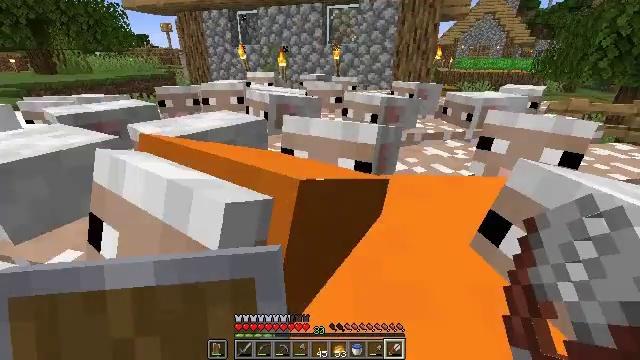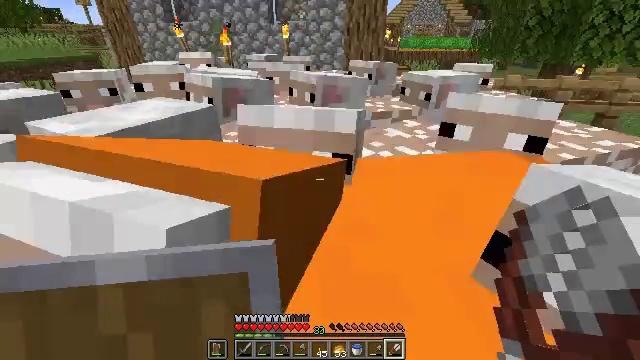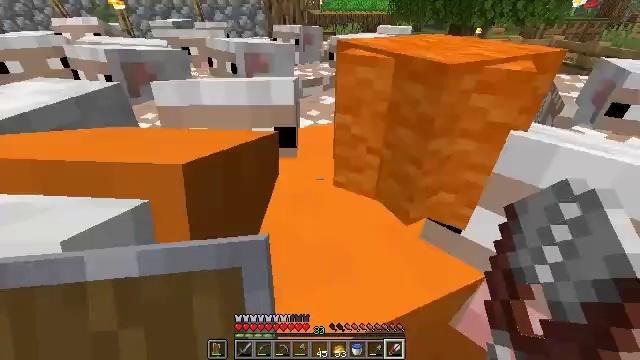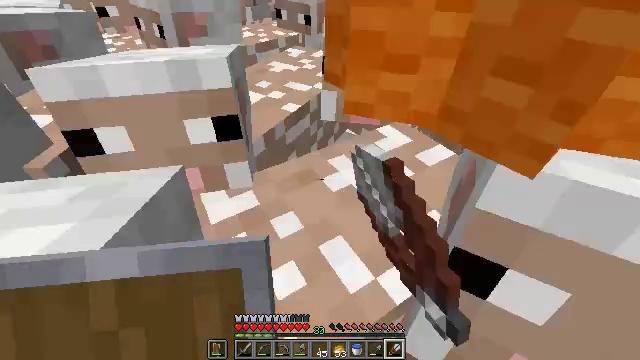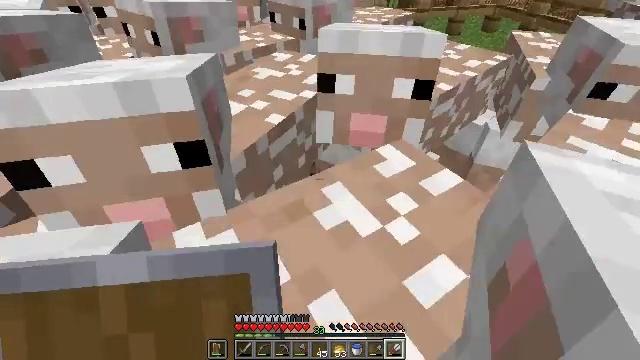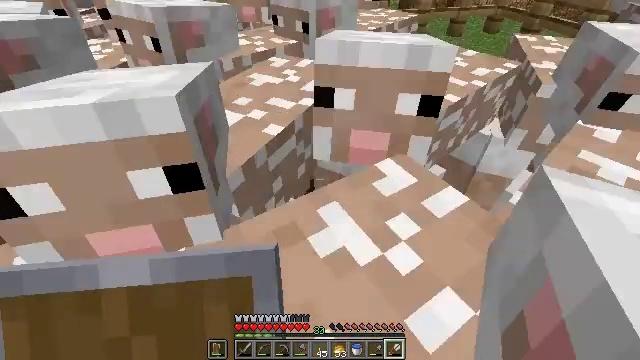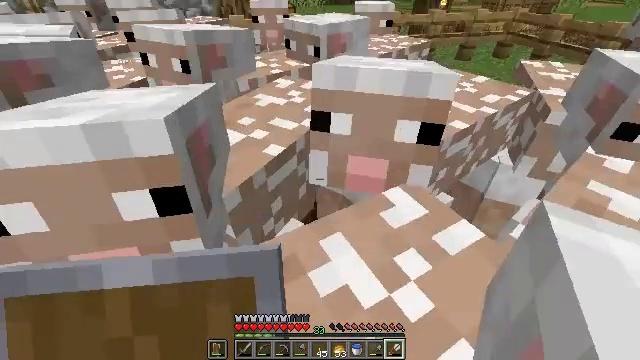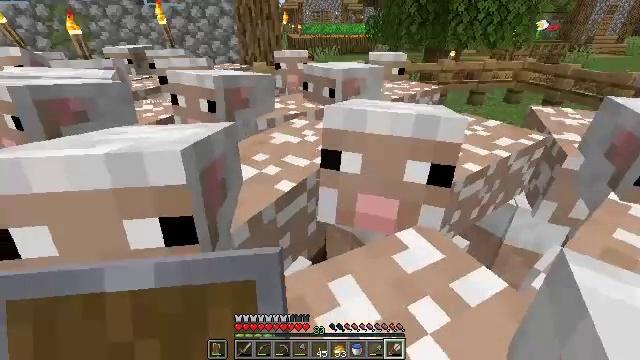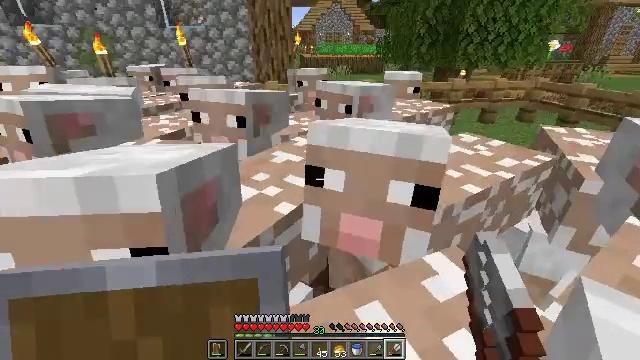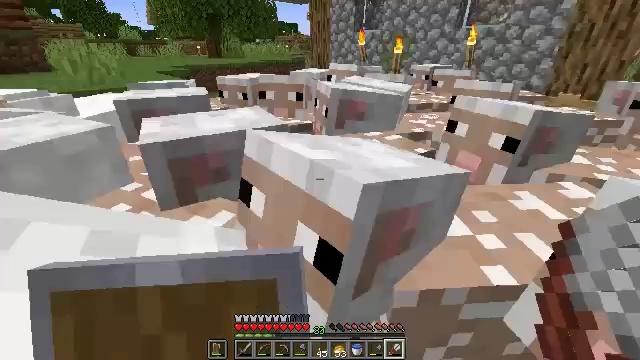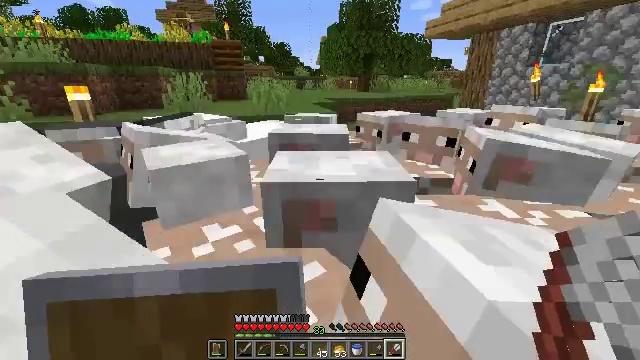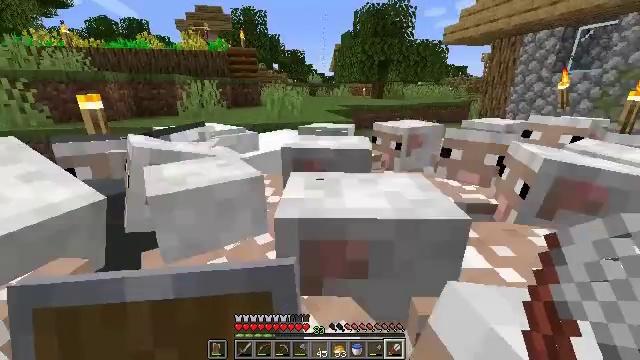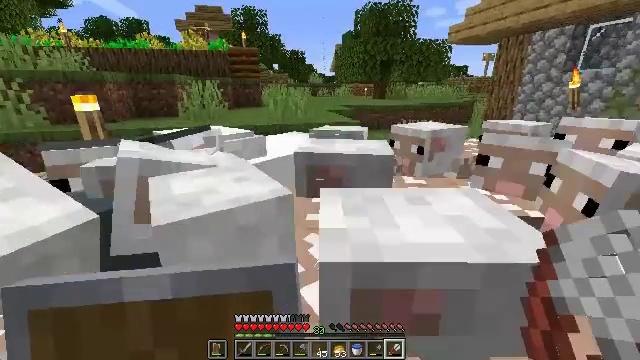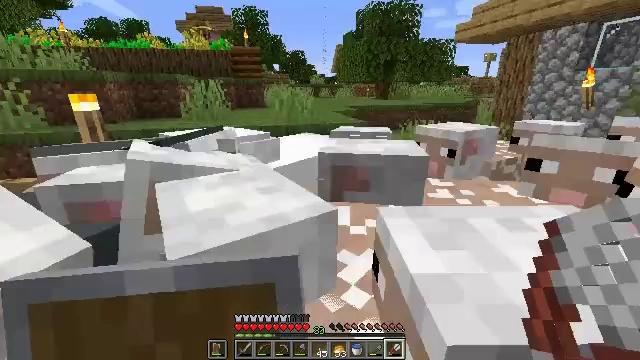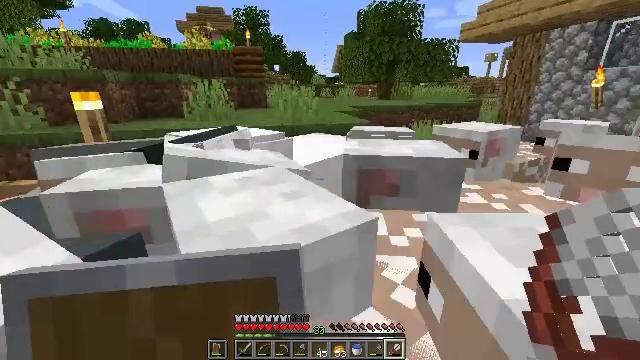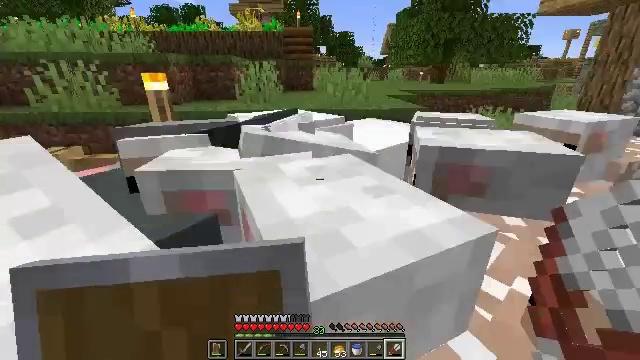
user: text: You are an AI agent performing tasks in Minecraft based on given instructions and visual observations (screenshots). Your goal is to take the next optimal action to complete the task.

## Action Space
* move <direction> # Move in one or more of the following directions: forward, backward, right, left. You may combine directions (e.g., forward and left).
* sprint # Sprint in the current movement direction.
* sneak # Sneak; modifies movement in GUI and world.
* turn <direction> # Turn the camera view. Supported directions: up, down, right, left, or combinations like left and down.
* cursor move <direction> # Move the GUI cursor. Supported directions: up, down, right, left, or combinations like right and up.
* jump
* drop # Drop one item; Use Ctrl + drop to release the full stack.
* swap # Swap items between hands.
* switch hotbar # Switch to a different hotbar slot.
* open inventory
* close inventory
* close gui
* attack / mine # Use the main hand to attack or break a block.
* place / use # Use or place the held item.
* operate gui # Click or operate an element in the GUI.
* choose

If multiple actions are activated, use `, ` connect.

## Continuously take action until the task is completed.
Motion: motion action
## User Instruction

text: Attack the oak trapdoor to recycle it.
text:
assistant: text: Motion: move forward, turn right and down
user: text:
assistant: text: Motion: move forward, turn right and down, use / place
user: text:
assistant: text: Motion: turn right and down, use / place
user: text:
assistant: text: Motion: use / place
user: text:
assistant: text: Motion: no_op
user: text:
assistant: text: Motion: turn left and up
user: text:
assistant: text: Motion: turn left and up
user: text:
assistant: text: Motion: move forward, turn left and up
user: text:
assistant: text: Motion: move forward, turn left
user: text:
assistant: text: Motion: move forward, turn left and up
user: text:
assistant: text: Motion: move forward and move left, turn left and up
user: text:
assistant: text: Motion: move forward and move left
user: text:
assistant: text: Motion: move forward and move left
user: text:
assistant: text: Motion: move forward and move left
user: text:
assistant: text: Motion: move forward and move left, turn left and down
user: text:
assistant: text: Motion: move forward and move left, turn left and down
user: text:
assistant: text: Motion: move forward and move left, turn down, use / place
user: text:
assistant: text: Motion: move forward and move left, turn down, use / place
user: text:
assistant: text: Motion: move forward and move left, turn down, use / place
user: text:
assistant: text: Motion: move forward and move left, use / place
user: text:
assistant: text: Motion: move forward and move left, turn right and up, use / place
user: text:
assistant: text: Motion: move forward and move left, use / place
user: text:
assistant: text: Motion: move forward and move left, use / place
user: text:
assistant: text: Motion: move forward and move left, use / place
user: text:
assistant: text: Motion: move forward, turn right, use / place
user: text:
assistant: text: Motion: move forward and move left, use / place
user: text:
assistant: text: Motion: move forward and move left, use / place
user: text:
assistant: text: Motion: move forward and move left, turn right and up, use / place
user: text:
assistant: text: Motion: move forward and move left, turn left and up, use / place
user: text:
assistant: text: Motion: move forward and move left, turn up, use / place